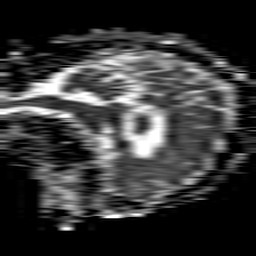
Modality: ADC
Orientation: sagittal
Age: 58
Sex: female
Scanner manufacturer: philips
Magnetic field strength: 1.5 T
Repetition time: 4.6 s
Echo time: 0.08517 s